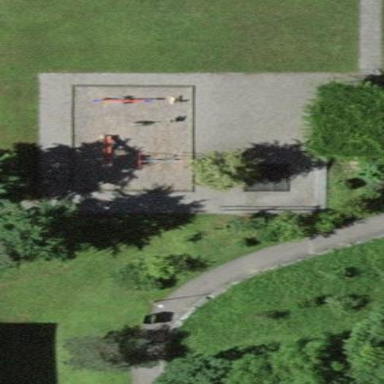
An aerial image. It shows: Playground area for leisure activities on the land.